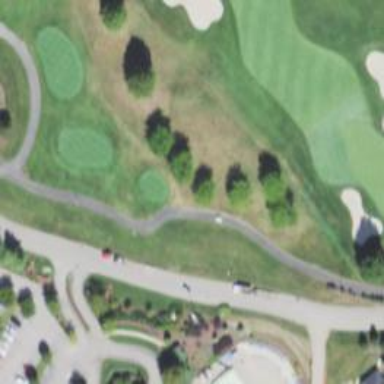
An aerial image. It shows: Path for golf carts.